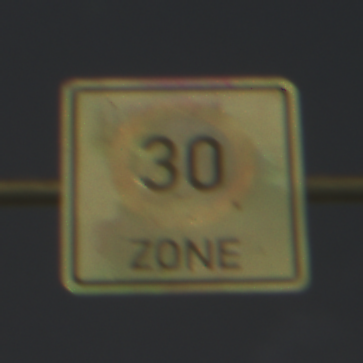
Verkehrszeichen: BeginnZone30
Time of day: Night
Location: Outdoor (Urban)
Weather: PartlyCloudy
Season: NotSpecified
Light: Artificial